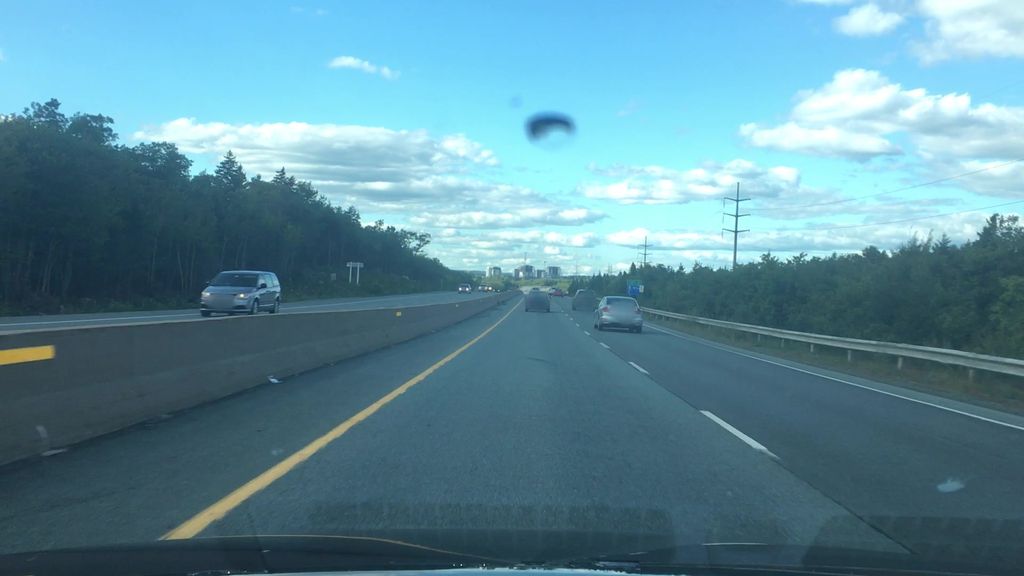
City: halifax